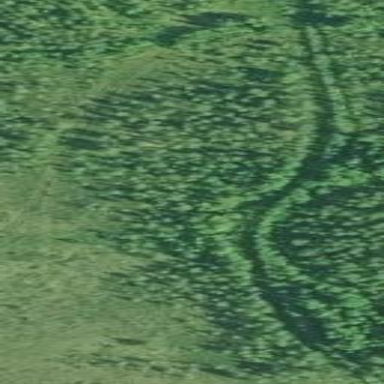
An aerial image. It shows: Forest area.